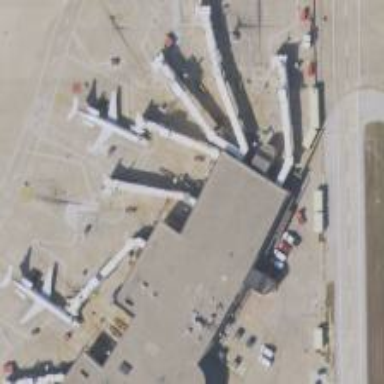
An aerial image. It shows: Airport gate.